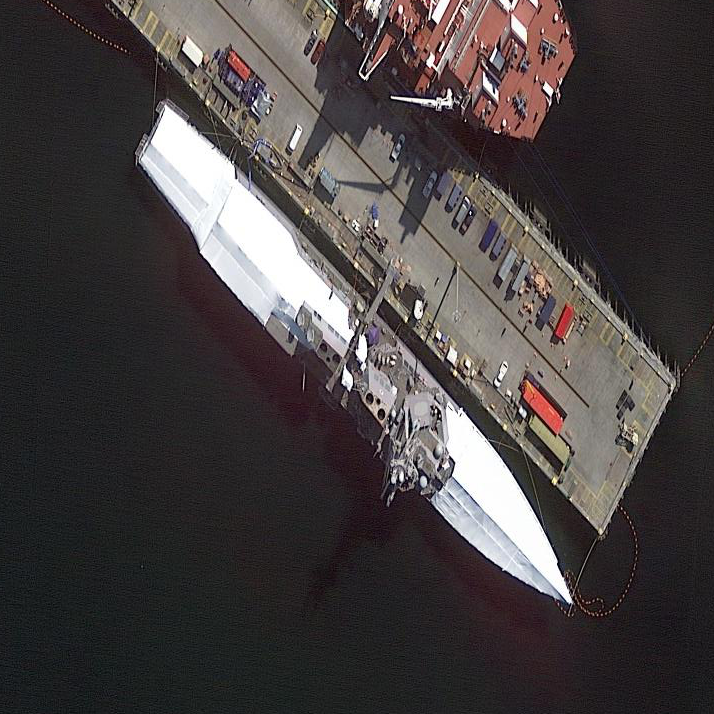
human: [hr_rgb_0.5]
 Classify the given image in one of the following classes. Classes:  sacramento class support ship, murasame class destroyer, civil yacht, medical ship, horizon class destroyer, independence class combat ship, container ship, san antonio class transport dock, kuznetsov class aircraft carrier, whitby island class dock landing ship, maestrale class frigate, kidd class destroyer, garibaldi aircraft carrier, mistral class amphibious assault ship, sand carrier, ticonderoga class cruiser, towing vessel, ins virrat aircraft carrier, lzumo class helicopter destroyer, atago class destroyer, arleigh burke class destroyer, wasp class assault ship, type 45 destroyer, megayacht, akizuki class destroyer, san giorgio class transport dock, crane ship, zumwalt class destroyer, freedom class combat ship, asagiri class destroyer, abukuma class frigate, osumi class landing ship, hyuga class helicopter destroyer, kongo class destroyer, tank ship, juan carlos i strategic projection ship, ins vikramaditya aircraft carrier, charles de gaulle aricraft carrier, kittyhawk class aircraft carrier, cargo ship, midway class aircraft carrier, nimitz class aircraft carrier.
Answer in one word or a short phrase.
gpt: Arleigh Burke class destroyer